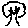
Label: tree